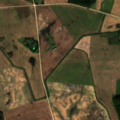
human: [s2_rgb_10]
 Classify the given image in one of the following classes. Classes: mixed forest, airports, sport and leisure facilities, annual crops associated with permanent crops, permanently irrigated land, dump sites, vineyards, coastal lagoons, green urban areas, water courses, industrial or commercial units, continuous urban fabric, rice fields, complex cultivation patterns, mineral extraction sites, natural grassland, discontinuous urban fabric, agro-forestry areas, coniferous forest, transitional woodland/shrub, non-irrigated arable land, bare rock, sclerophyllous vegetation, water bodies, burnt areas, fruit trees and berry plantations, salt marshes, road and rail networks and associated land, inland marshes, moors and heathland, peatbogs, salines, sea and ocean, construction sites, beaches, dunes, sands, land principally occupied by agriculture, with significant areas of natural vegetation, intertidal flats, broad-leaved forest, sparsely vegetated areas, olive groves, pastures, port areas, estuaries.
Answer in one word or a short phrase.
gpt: non-irrigated arable land, complex cultivation patterns, mixed forest